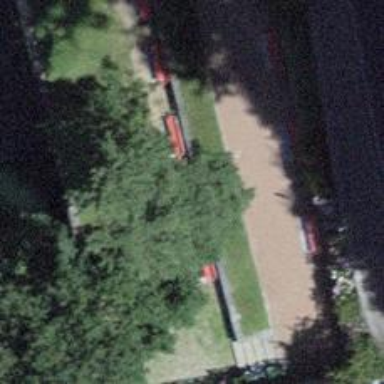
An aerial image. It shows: Bench.